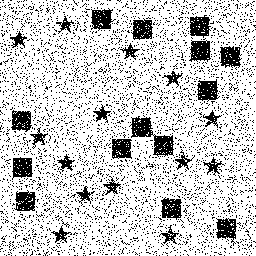
Squares: 14
Triangles: 0
Stars: 14
Total shapes: 28